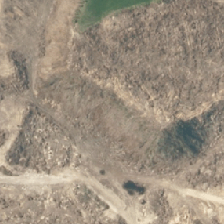
Land cover: harvested_forest